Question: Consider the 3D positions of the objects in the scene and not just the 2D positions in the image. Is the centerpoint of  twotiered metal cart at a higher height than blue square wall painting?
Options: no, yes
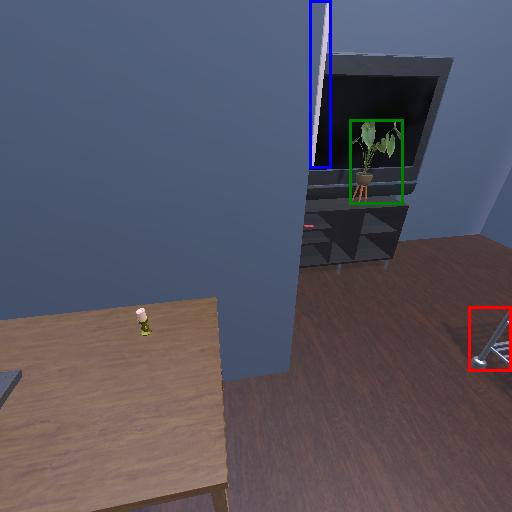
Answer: no